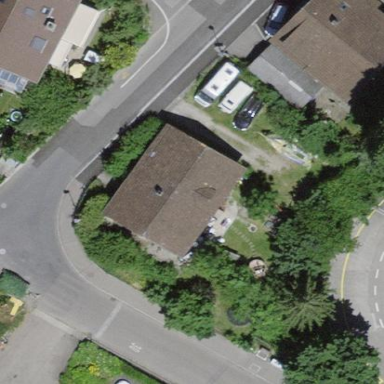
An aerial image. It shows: Detached building.